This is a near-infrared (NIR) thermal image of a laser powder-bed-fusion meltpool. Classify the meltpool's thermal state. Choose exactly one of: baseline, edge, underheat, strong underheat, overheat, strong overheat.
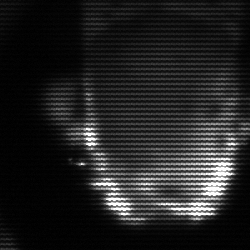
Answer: baseline